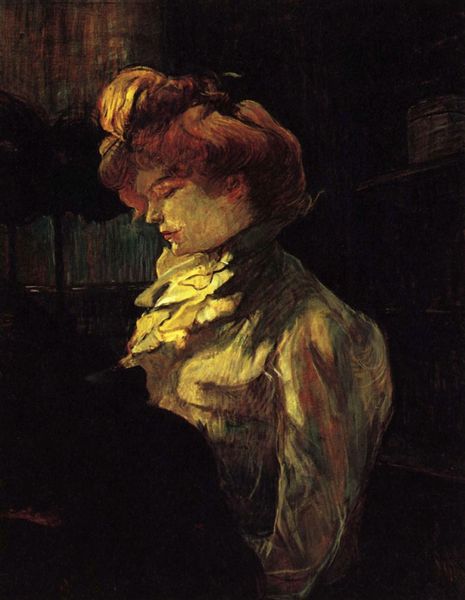
Titel: La Modiste: Mademoiselle Margouin
Künstler: Henri de Toulouse-Lautrec
Standort: Albi
Institution: Musée Toulouse-Lautrec
Schlagwörter: baum, blau, dunkel, flügel, gemälde, hand, haut, himmel, kopf, körper, schatten, schlaf, weiß, gelb, grün, impressionismus, mädchen, sitzen, abend, braun, brust, bunt, busen, cafe, dunkelbraun, frankreich, frau, frisur, frisuren, haar, hell, hintergrund, holz, hut, kleid, kleider, lampe, licht, mund, nacht, nase, ohr, orange, profil, raum, renoir, schwarz, stirn, zimmer, dame, gebäude, haus, rot, tuch, beige, schleife, alt, hemd, jacke, jung, mütze, regal, wand, arm, arme, augen, band, blass, bluse, falten, gesicht, inkarnat, kleidung, kragen, mensch, sehen, spitze, stehen, ärmel, bildnis, hals, hände, innenraum, portrait, porträt, öl, pastos, auge, gold, haare, interieur, realismus, stoff, stoffe, tücher, adel, innen, spitzen, musik, person, augenbrauen, kinn, knopf, lippen, locke, locken, puffärmel, rouge, schminke, schulter, schultern, seide, brüste, farbig, wangen, bücher, wohnzimmer, schlafen, schlafend, düster, hemden, hellbraun, zug, mauer, violett, beleuchtung, duktus, falte, weib, weiblich, kopftuch, brauen, finster, halstuch, klavier, musizieren, pianistin, piano, melancholie, hochgesteckt, metall, stube, kammer, bauch, edel, nachdenklich, rüsche, rüschen, wange, augenbraue, knöpfe, oberkörper, schick, geschlossen, geschminkt, lider, tor, wände, rit, rothaarig, tusche, belichtung, gefäß, buch, schlicht, lautrec, augenlider, toulouse, toulouse-lautrec, kasten, bücherregal, schein, diffus, rote haare, mauern, dunkle, müde, adelig, bibliothek, regale, schatulle, turban, kästchen, bauschig, musikerin, tolle, nasenflügel, sinn, sdaf, jabot, hören, rüschchen, klavierspielerin, gelbstich, augenlid, lid, kultur, kemenate, gefä, stoffs, toffe, kleis, sinne, weißss, höhren, asdd, asdfasd, asdfasdf, asdff, asdv, bücherrei, cdas, csdc, cyxvyxcv, dasf, dasfasdf, dsaf, dvaseaw, ewew, fadasdf, safdasf, sdadfas, sdafew, sdaff, vasd, dämmer, geschminnkt, renoie, hühung, kleidunjg